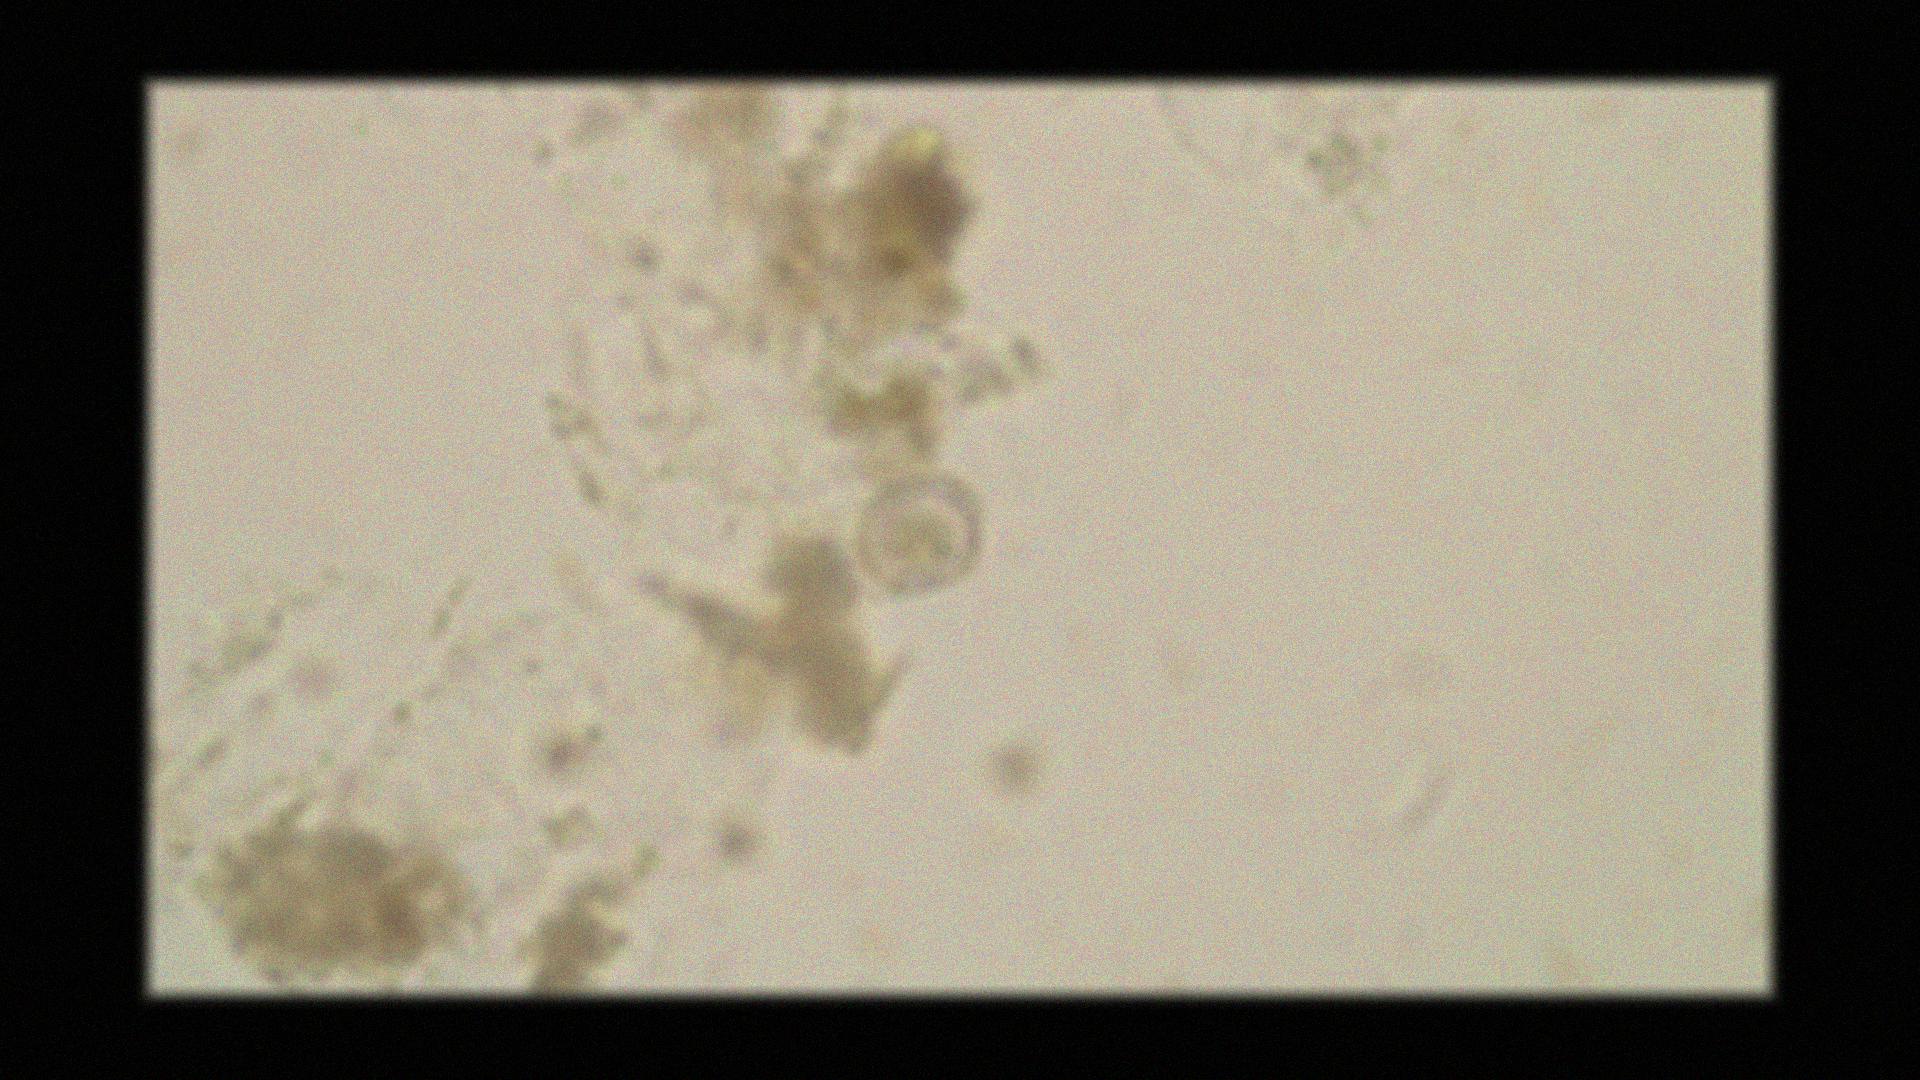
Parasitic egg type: Hymenolepis nana